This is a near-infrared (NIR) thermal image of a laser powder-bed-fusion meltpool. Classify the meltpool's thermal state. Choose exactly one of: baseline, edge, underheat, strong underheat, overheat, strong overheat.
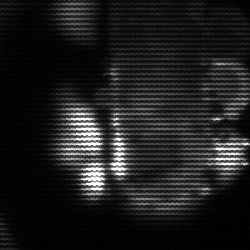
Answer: strong underheat